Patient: sex M, age 64
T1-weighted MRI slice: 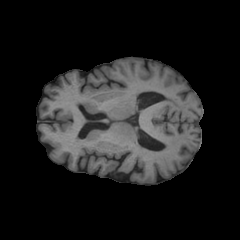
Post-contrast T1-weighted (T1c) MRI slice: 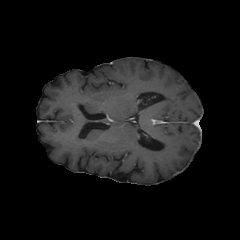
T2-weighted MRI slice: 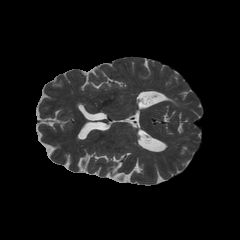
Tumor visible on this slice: no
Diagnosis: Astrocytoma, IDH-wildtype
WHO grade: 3